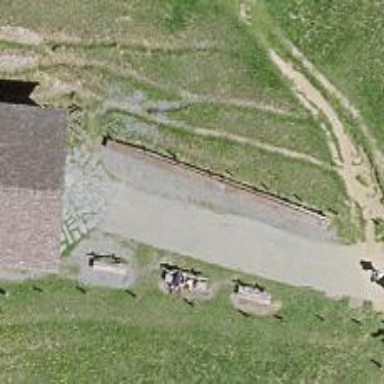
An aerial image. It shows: Brown bench.